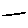
Label: line